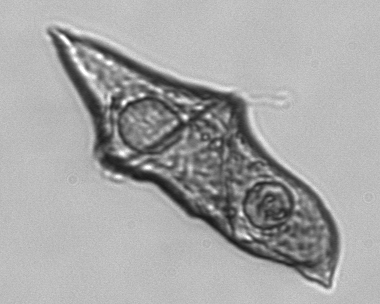
Label: Gyrodinium